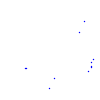
Particle: proton